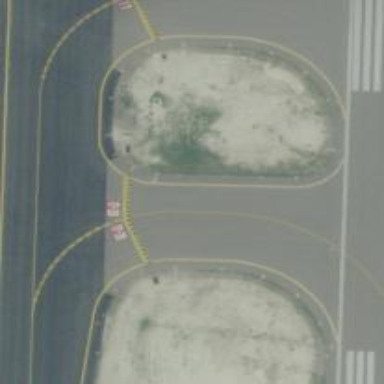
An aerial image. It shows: Image of taxiway at airport.